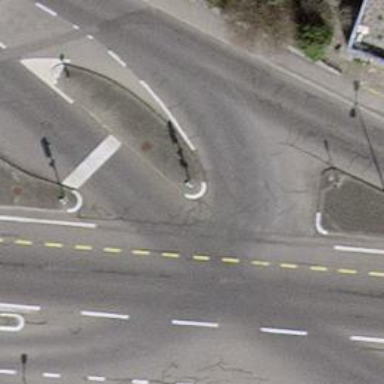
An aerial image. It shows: Traffic calming island.